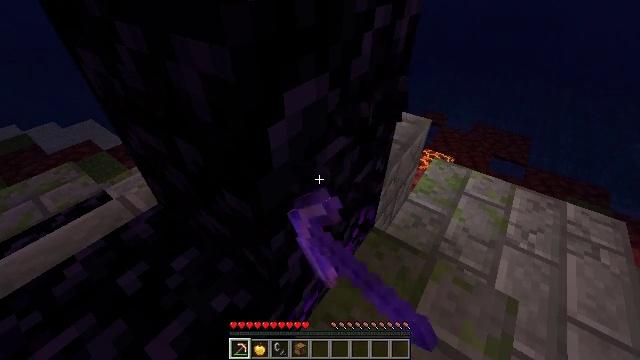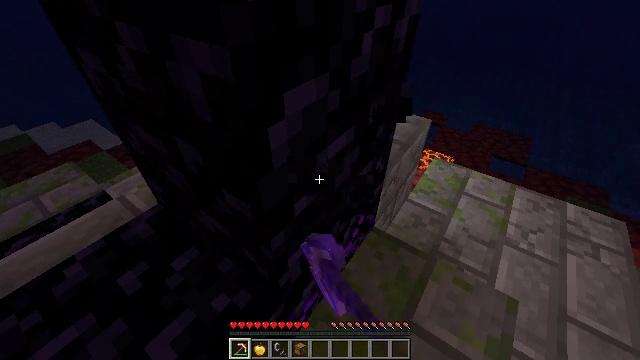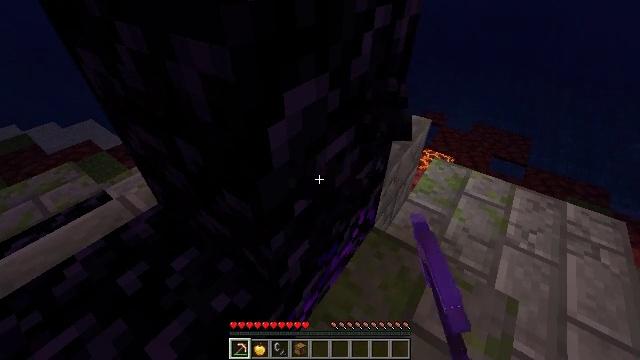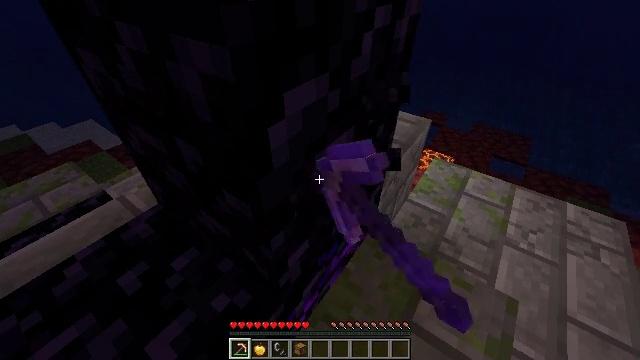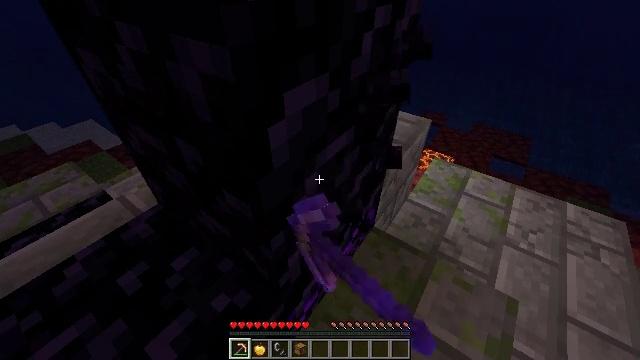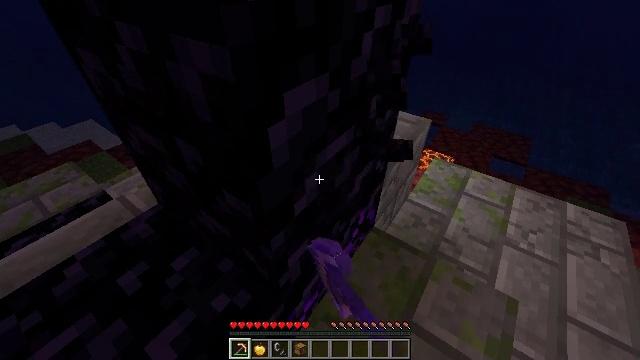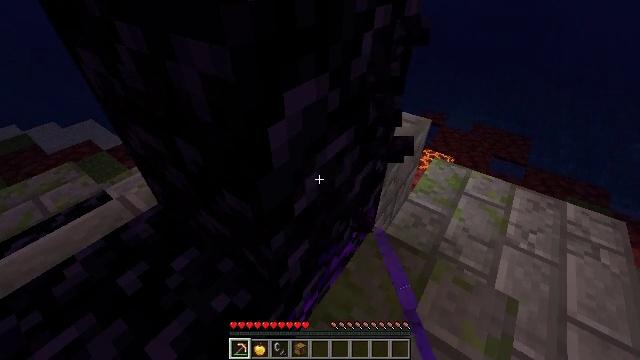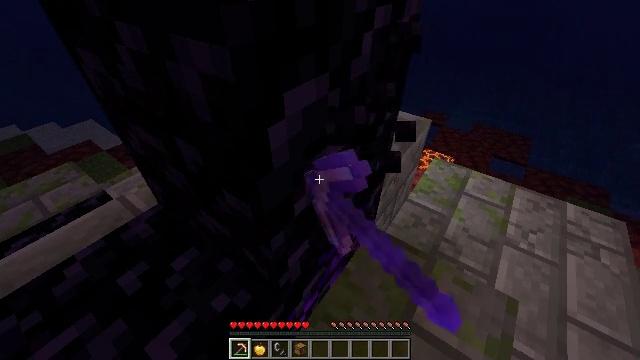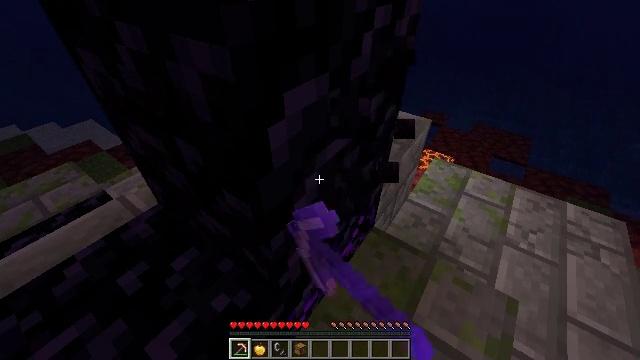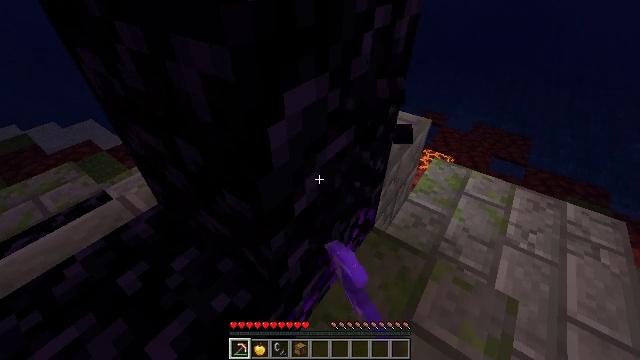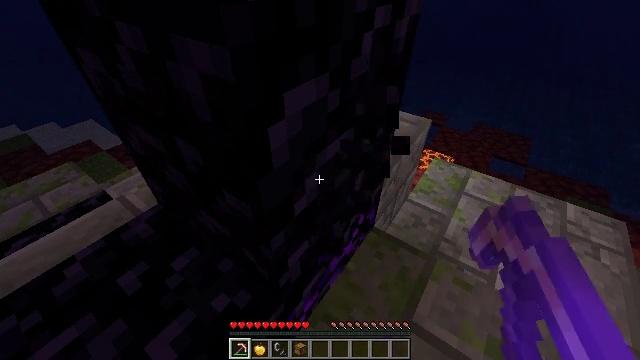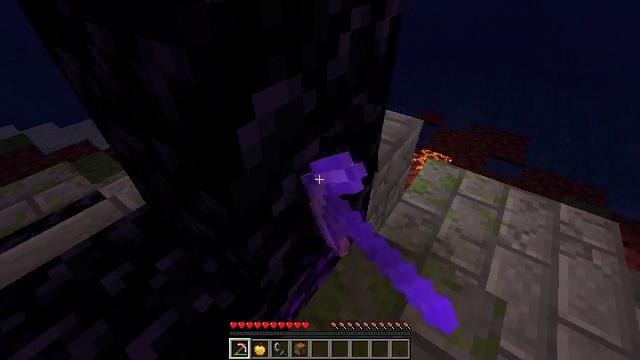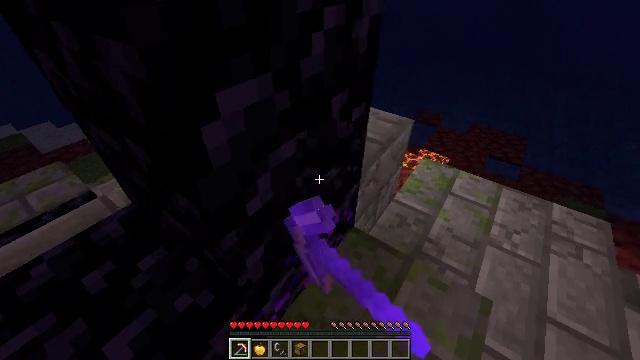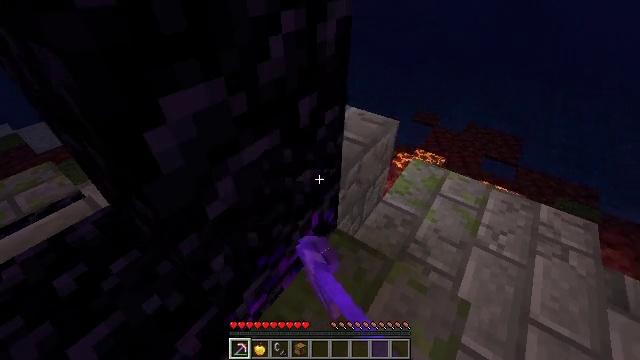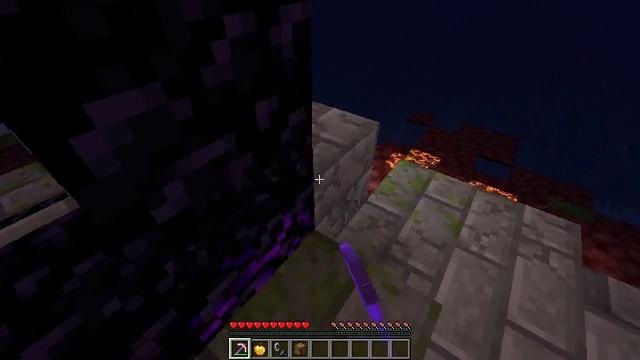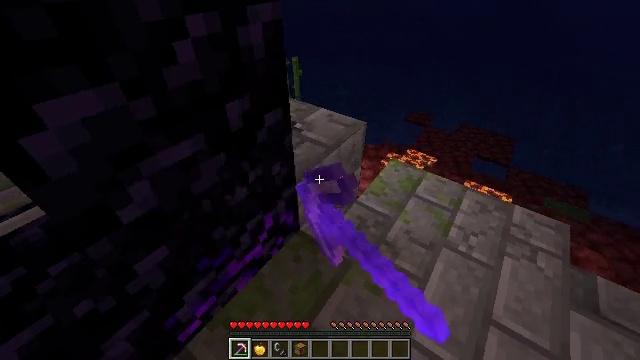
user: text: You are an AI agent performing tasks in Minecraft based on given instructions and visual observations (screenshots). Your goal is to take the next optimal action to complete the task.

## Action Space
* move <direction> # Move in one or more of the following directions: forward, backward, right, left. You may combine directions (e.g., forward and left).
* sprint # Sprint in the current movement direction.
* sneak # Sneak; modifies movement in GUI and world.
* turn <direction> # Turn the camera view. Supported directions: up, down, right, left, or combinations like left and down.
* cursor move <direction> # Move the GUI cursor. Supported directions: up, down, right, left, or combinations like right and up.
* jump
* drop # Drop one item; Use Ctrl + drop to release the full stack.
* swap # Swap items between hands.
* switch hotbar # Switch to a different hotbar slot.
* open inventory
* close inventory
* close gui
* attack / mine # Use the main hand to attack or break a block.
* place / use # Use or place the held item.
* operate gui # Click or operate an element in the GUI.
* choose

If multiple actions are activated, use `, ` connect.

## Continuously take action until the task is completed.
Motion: motion action
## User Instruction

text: Collect cracked stone bricks from ruins.
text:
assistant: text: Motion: attack / mine
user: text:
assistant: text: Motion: attack / mine
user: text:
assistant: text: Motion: attack / mine
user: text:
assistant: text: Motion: attack / mine
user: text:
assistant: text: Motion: attack / mine
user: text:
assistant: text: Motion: attack / mine
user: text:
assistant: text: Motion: attack / mine
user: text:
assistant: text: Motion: attack / mine
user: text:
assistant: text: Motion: attack / mine
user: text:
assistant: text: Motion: attack / mine
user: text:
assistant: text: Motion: move right, attack / mine
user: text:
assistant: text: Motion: move right, attack / mine
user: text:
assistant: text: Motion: move right, attack / mine
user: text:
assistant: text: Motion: attack / mine
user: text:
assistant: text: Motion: attack / mine
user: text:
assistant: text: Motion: attack / mine
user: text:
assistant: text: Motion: turn left and up, attack / mine
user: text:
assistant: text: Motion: turn left and up, attack / mine
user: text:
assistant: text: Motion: turn left and up, attack / mine
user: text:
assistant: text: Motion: attack / mine
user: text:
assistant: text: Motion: attack / mine
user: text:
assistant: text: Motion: turn left and up, attack / mine
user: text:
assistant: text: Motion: attack / mine
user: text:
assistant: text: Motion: attack / mine
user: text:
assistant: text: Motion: attack / mine
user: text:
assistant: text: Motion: attack / mine
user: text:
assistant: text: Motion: attack / mine
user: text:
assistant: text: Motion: attack / mine
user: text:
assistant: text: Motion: attack / mine
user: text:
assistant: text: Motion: attack / mine